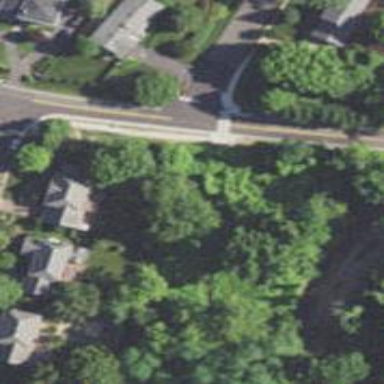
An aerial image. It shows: Path leading to bridge.